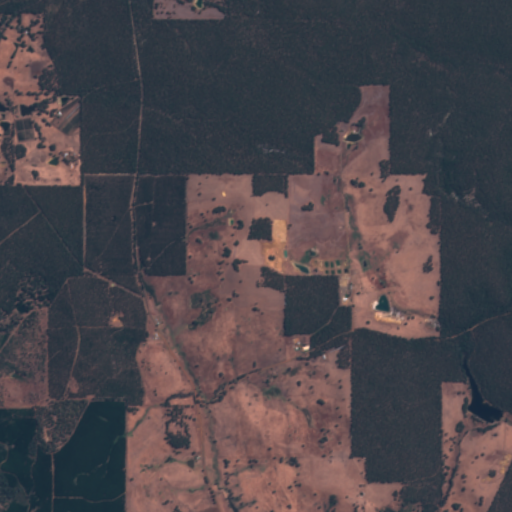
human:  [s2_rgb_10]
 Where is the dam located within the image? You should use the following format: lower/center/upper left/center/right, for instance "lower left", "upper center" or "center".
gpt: The dam is located in the upper left of the image.
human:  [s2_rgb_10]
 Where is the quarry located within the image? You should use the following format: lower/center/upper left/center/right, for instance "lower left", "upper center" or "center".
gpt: The quarry is located in the lower left of the image.
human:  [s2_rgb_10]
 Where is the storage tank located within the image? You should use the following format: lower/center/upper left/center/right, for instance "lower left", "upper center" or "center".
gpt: The storage tank is located in the upper left of the image.
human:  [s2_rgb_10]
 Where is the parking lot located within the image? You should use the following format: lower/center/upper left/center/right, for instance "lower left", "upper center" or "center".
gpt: There is no parking lot in the image.